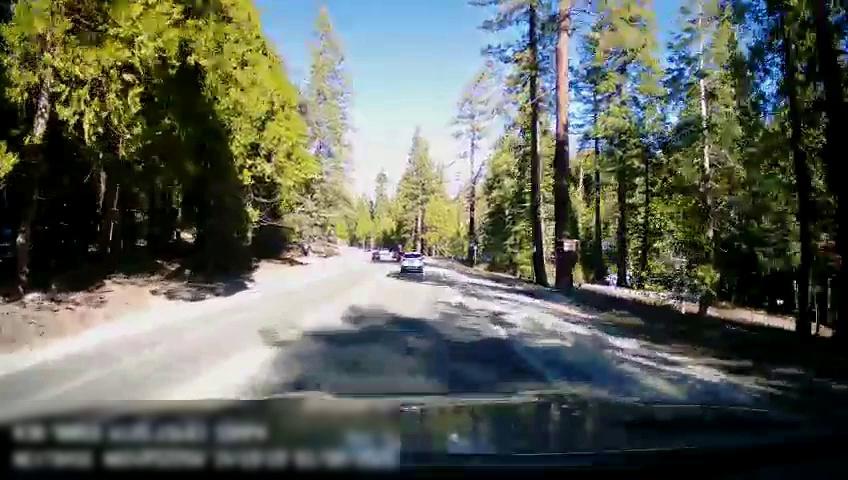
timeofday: Day
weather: Sunny
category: Drivable Space
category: Vehicles | SUV
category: Lanes | Opposite Lane
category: Lanes | Current Lane
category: Traffic | Signs